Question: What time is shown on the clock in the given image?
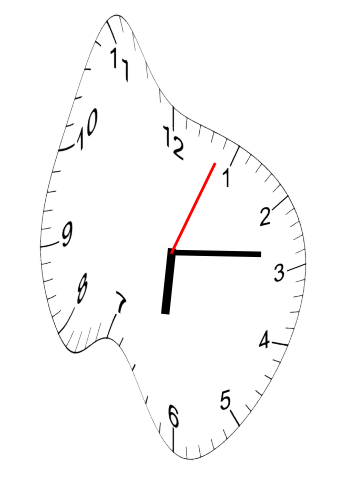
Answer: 06:14:04